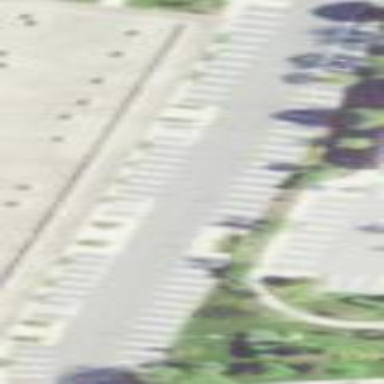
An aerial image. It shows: Parking area with surface.